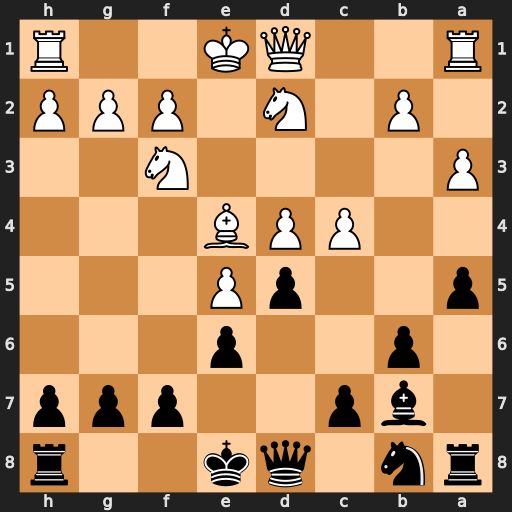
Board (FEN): rn1qk2r/1bp2ppp/1p2p3/p2pP3/2PPB3/P4N2/1P1N1PPP/R2QK2R
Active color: b
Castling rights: KQkq
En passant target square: -
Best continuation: dxe4 Nxe4 Bxe4